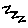
Label: zigzag